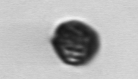
Label: Dinophyceae